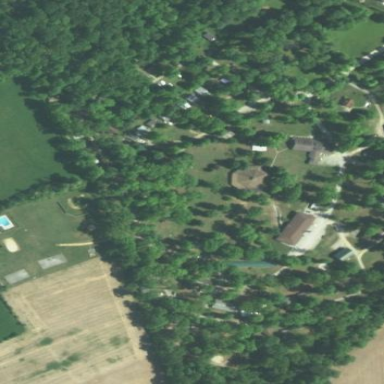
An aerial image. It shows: Campsite designated for tourism.